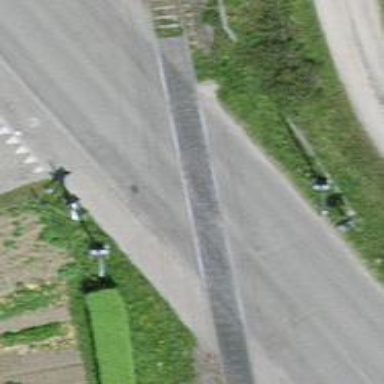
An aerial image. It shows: Level railway crossing with lights and double half barrier.